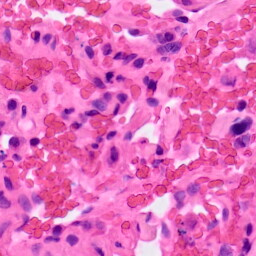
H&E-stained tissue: Lung